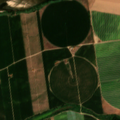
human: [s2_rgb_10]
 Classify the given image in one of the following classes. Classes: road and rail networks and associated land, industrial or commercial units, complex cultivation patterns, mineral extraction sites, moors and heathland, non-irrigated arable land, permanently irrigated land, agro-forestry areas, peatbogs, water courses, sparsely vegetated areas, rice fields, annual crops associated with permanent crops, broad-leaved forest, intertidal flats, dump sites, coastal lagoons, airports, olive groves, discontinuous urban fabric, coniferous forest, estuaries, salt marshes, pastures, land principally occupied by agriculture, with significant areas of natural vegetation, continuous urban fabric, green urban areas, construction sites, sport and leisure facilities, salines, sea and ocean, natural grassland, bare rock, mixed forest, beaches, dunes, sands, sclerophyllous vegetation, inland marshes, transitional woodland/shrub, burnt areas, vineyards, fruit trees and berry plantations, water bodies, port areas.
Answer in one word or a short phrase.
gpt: permanently irrigated land, water courses